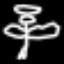
Label: angel